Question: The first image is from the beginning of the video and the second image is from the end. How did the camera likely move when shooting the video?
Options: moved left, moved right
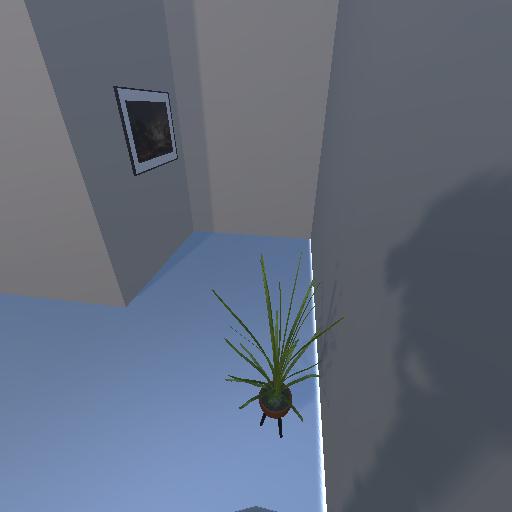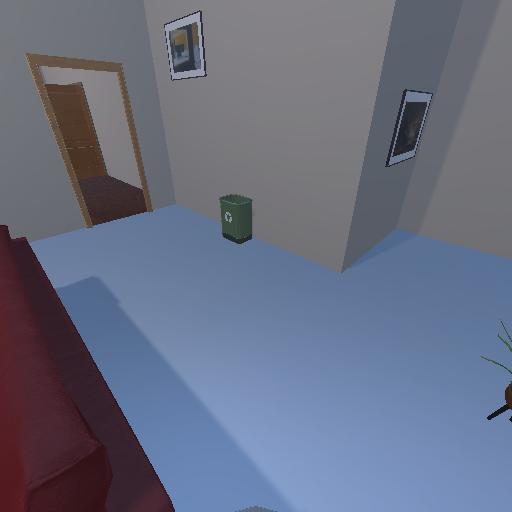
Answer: moved left